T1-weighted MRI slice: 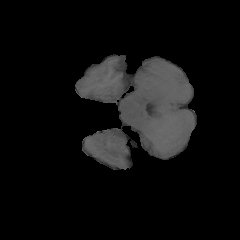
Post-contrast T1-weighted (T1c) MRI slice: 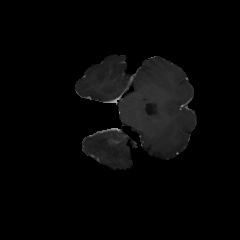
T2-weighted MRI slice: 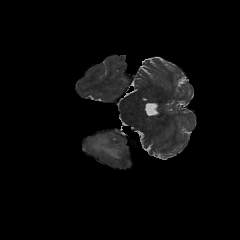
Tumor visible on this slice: yes